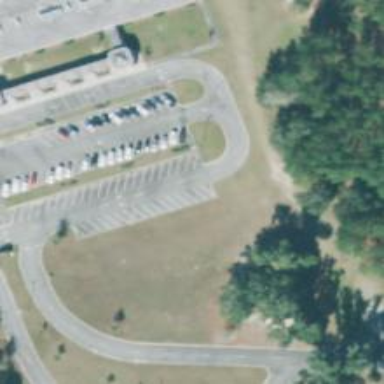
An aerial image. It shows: Parking space is available.